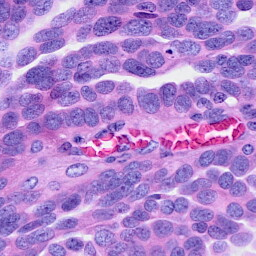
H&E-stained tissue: Ovarian